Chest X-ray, PA view. Patient: 34 years old, sex F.
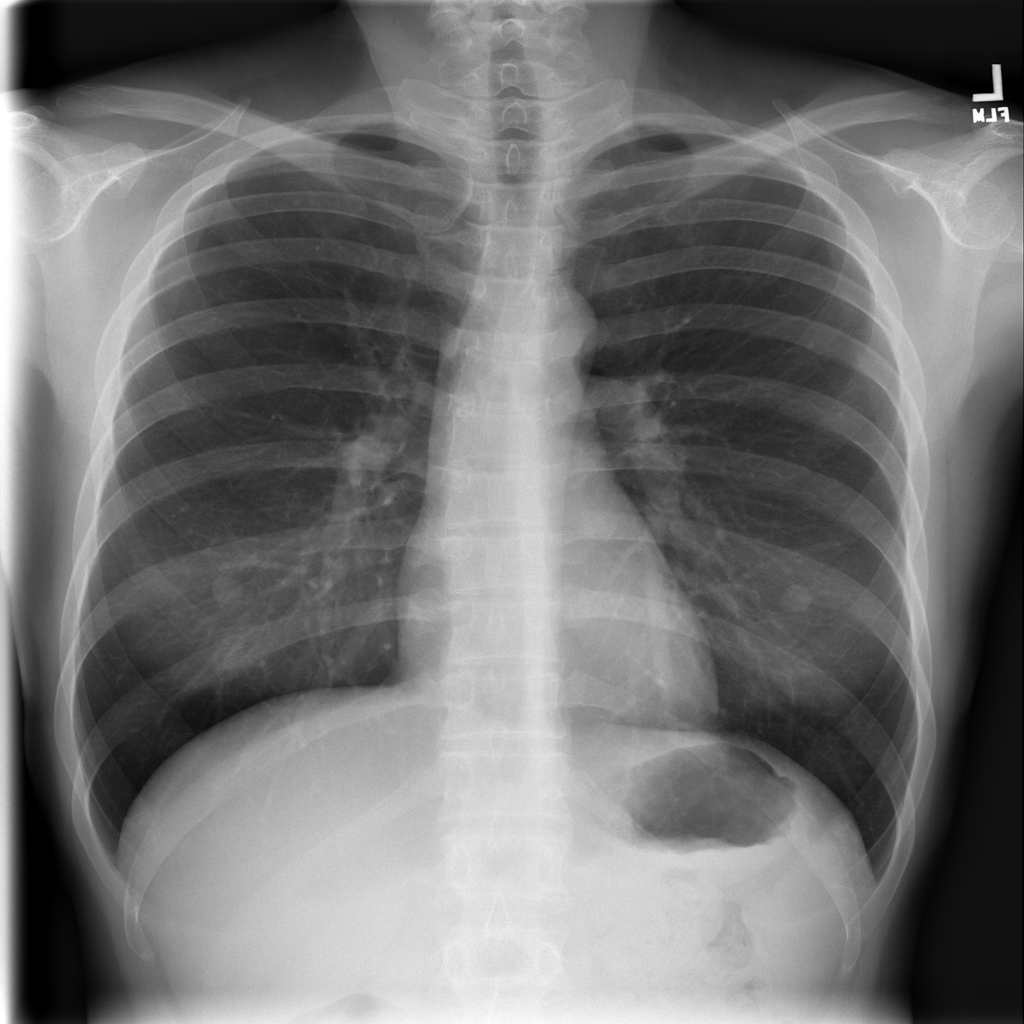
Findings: No Finding